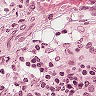
Metastatic tissue present: no